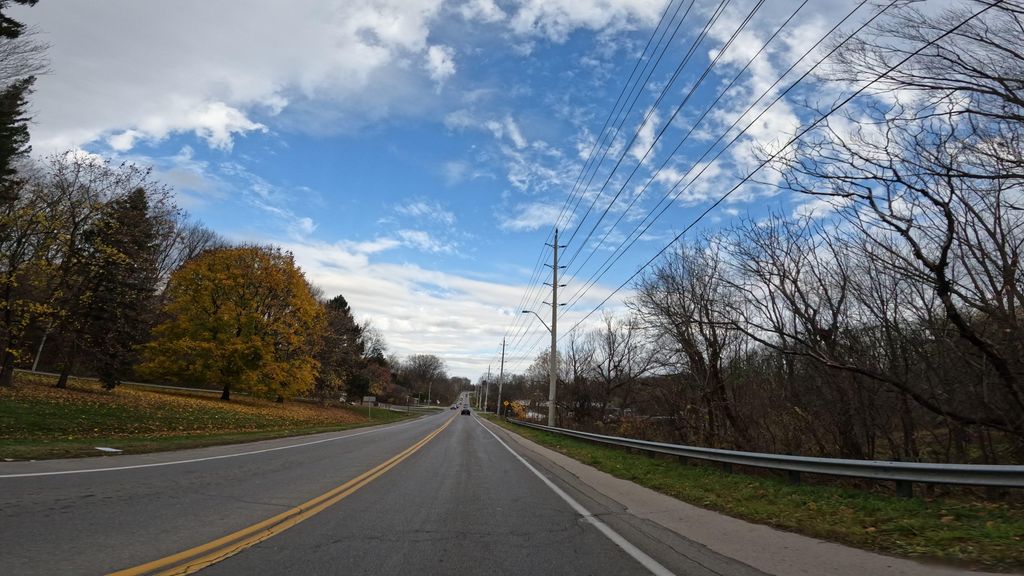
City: hamilton